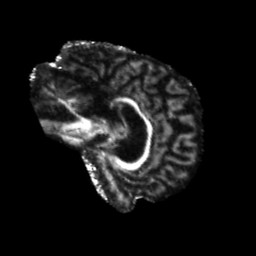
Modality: FA
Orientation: sagittal
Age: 51
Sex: male
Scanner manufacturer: siemens
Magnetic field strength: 3 T
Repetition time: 5.25 s
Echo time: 0.08 s